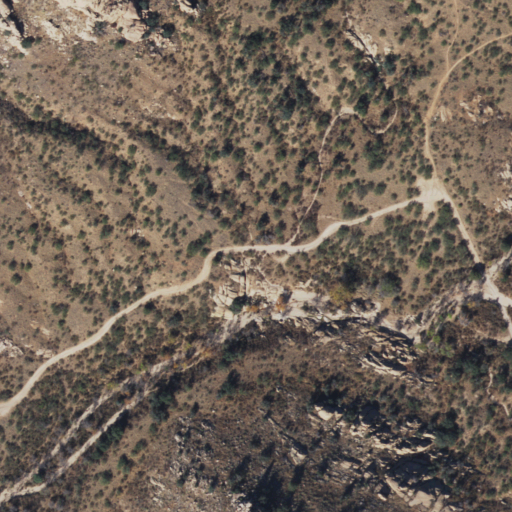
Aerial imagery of valley in Arizona named Slavin Gulch containing shrub and grassland